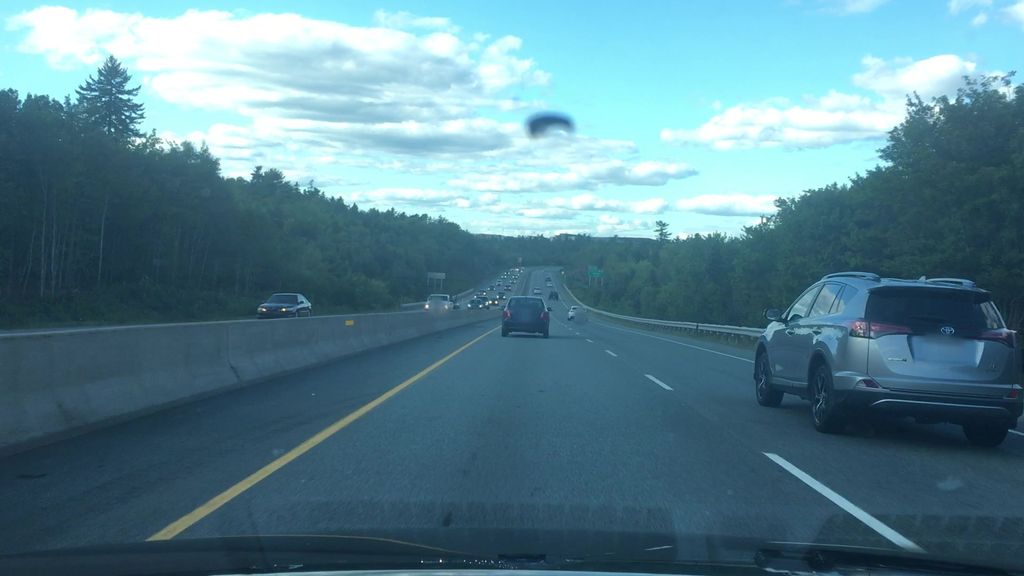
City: halifax